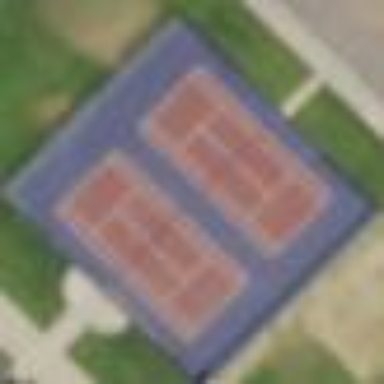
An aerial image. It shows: Sports center with tennis facility.